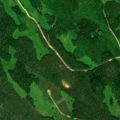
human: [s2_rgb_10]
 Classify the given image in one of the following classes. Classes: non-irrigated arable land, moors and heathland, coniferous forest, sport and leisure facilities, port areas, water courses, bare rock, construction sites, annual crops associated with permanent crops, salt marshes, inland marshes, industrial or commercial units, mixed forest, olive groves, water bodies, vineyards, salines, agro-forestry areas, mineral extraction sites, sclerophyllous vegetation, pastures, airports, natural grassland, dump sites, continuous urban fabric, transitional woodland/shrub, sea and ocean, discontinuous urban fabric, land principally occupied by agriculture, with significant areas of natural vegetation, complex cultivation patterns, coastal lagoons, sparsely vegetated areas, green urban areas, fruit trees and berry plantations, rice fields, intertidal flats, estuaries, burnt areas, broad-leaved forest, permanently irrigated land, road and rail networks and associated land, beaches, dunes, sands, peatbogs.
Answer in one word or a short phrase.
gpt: coniferous forest, mixed forest, transitional woodland/shrub